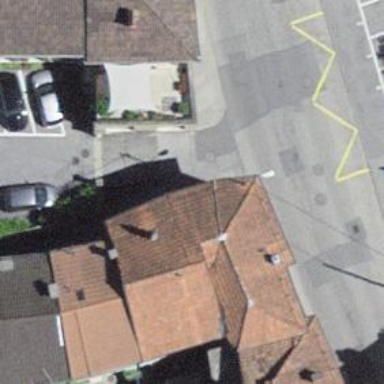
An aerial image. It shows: Living street.